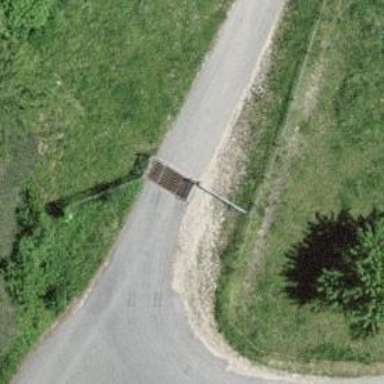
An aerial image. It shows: Cattle grid barrier.